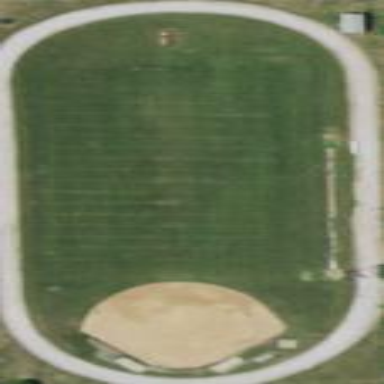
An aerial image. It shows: Athletics pitch with grass surface for leisure land.